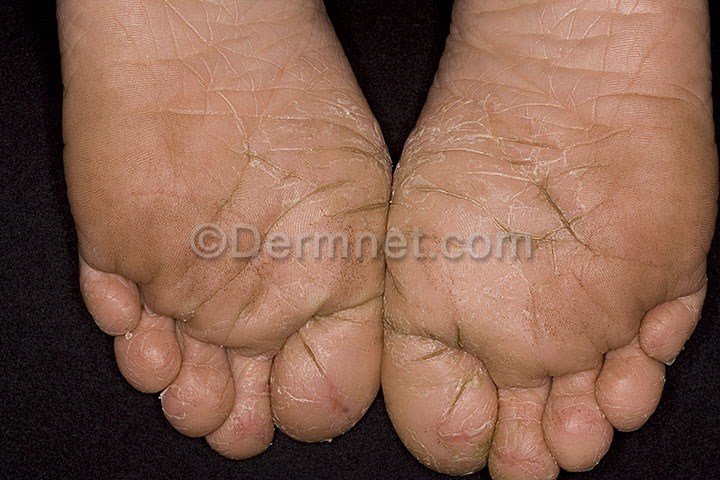
Disease: Atopic Dermatitis Photos